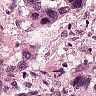
Metastatic tissue present: yes